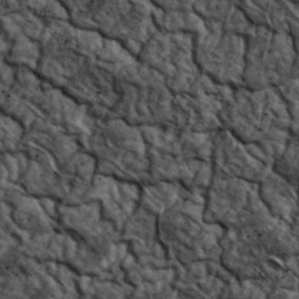
Label: non_frost